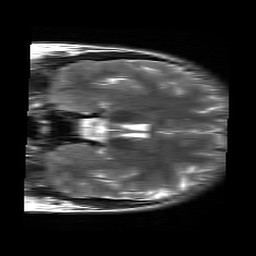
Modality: T2w
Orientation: coronal
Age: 27
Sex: male
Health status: healthy
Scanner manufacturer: siemens
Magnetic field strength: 3 T
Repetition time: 4.01 s
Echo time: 0.116 s